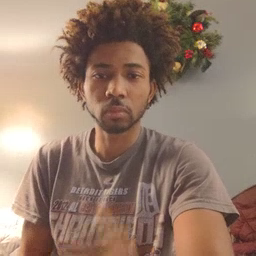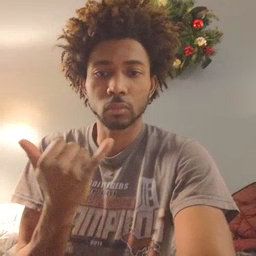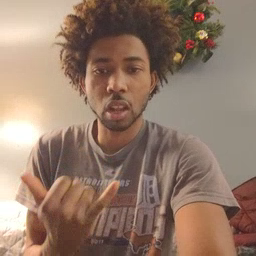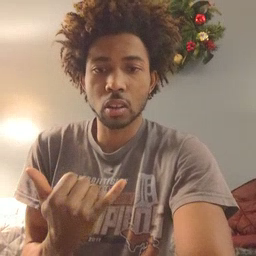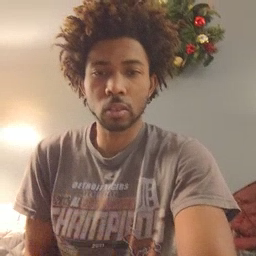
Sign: now